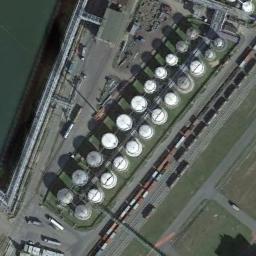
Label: storage_tank